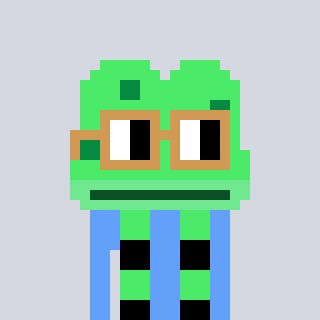
a pixel art character with square brown glasses, a frog-shaped head and a blue-colored body on a cool background